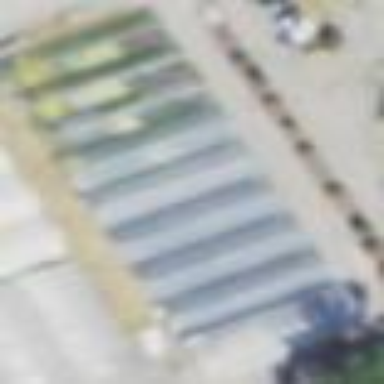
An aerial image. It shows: Greenhouse.